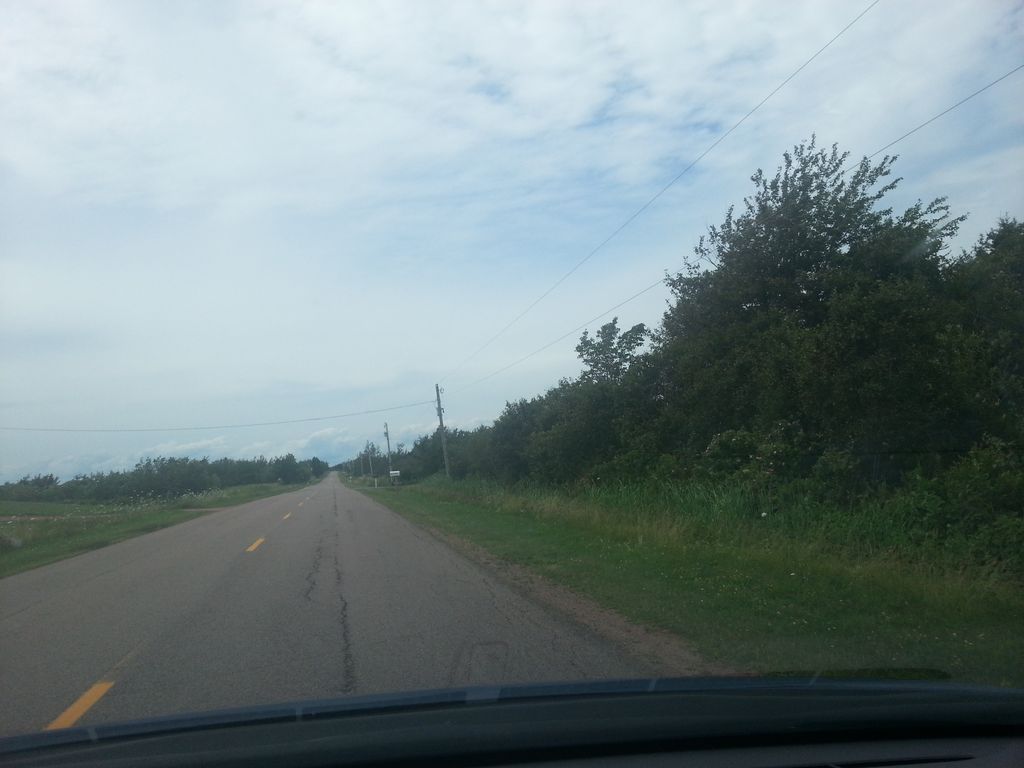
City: charlottetown